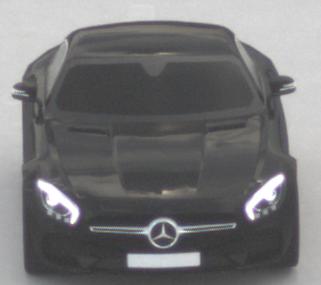
Make: Mercedes-Benz
Model: AMG GT Coupé
Detailed model: AMG GT (190) Coupé
Model produced from: 2014/10
Model produced until: 2017/01
Doors: 2
Color: black
Road condition: dry road
Daytime: midday
Contrast: low contrast